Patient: sex M, age 29
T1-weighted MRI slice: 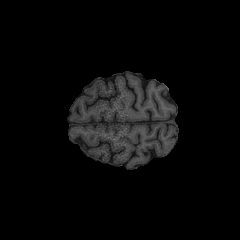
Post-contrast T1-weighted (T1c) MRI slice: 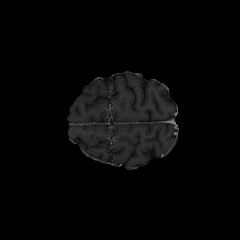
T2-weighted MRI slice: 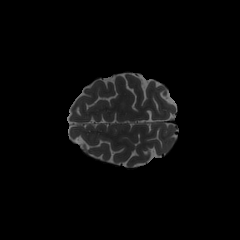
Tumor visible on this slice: no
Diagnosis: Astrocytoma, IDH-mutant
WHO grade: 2